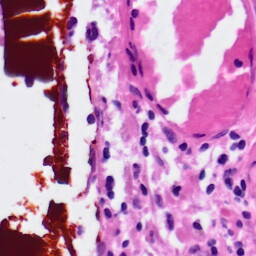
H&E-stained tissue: Lung